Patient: sex M, age 47
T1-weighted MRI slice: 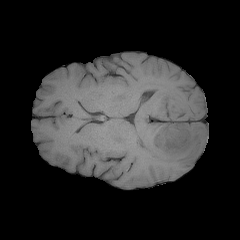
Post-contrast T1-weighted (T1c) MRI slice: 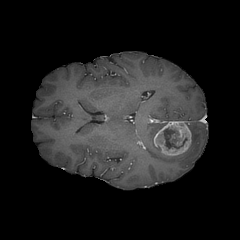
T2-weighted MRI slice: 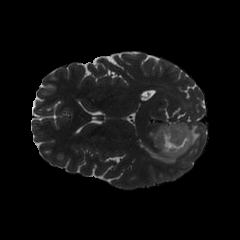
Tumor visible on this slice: yes
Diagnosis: Glioblastoma, IDH-wildtype
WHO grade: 4